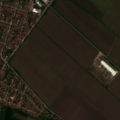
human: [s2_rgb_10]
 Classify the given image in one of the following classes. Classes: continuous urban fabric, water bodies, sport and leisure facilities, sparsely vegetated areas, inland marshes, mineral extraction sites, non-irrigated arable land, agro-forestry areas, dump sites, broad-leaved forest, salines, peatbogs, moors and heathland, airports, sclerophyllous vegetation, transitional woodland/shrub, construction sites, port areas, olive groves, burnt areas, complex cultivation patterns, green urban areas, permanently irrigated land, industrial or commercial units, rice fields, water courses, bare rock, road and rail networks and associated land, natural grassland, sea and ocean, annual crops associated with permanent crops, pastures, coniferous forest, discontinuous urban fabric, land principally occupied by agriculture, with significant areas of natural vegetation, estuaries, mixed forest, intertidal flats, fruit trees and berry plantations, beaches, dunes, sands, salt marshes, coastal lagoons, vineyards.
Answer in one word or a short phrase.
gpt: discontinuous urban fabric, non-irrigated arable land, vineyards, complex cultivation patterns